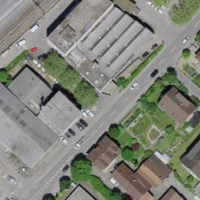
EUNIS habitat code: 54
Species observed at this site:
Symphoricarpos albus